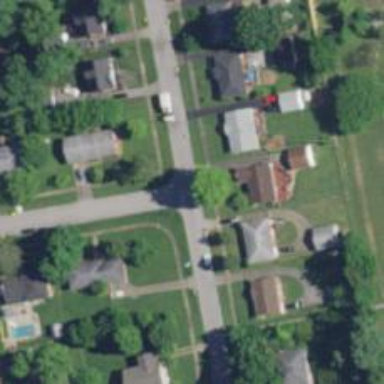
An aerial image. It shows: Residential road.